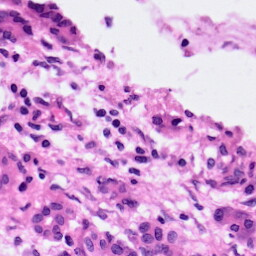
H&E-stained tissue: Pancreatic